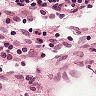
Metastatic tissue present: no